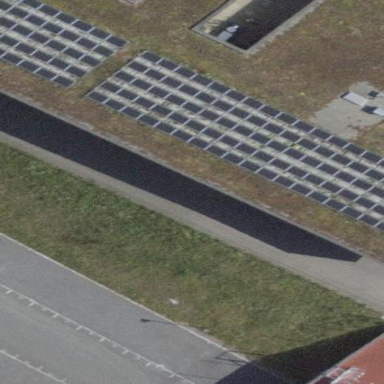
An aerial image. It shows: Solar power generator utilizing photovoltaic technology with solar photovoltaic panels.